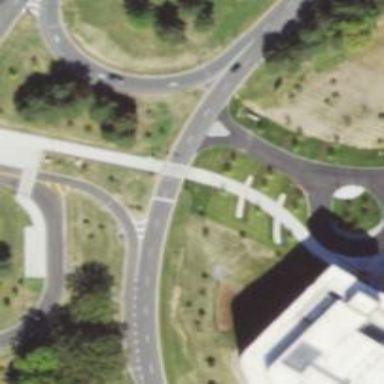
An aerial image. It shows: Crossing on the road.